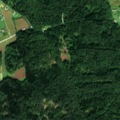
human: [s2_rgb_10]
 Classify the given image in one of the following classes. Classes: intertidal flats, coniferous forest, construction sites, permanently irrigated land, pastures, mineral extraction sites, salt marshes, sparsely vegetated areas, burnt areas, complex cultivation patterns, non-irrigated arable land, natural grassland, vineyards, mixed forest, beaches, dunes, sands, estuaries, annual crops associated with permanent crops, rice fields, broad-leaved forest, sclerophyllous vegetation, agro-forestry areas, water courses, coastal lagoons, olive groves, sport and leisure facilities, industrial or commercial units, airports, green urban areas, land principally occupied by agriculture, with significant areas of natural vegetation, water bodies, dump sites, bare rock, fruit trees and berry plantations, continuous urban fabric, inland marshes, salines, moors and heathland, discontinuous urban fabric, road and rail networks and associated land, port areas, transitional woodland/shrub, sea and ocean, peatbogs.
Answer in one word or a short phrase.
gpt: discontinuous urban fabric, non-irrigated arable land, mixed forest